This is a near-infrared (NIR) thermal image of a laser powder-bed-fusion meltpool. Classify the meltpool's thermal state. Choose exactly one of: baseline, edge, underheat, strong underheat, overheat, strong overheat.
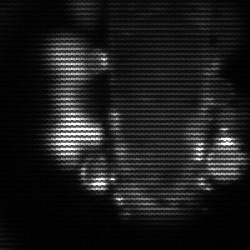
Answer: strong underheat